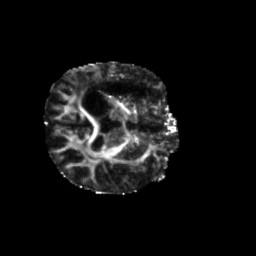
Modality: FA
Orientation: axial
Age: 53
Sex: male
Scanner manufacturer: siemens
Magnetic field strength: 3 T
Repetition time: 5.25 s
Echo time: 0.08 s